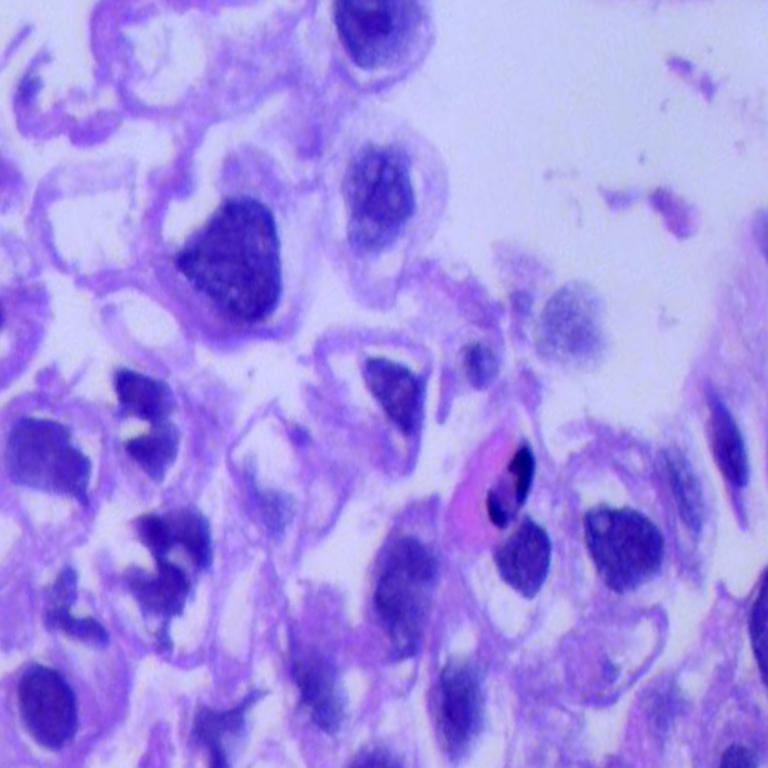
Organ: lung
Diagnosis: adenocarcinomas